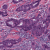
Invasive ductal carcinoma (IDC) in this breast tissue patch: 1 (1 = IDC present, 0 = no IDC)